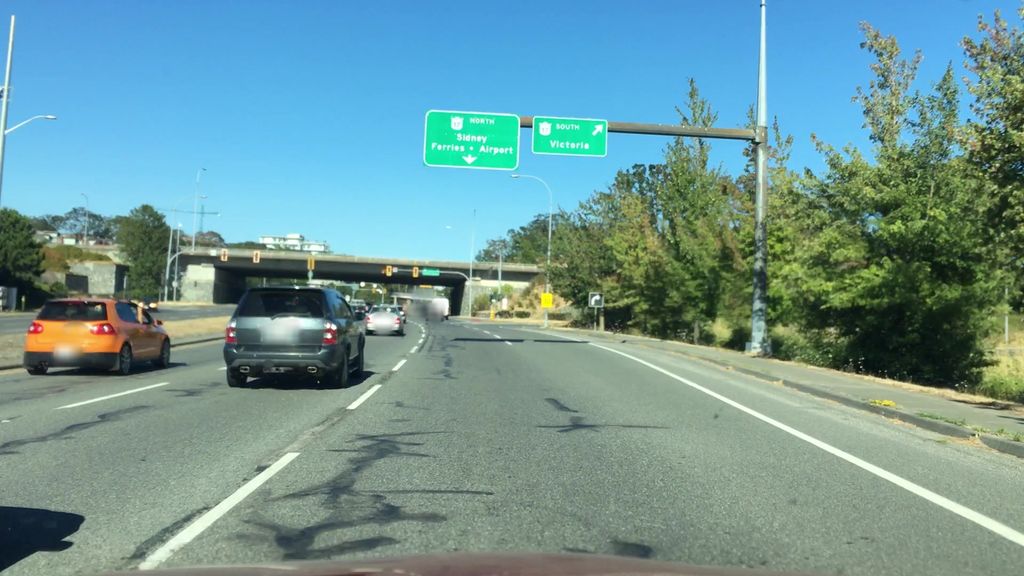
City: victoria